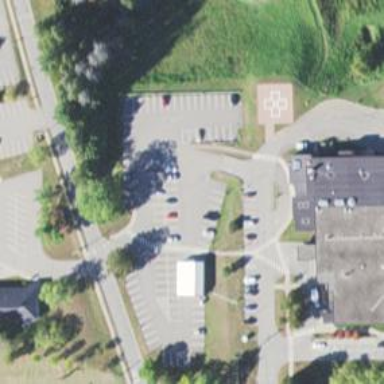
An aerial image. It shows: Parking space is available.